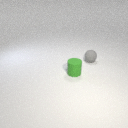
small gray rubber sphere behind small green rubber cylinder